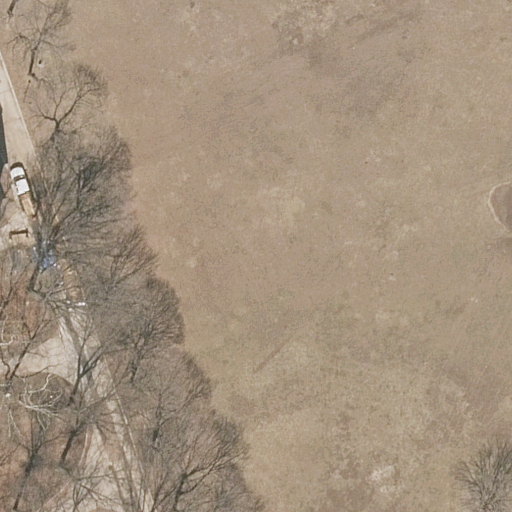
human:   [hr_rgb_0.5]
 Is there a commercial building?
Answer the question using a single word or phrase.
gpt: no

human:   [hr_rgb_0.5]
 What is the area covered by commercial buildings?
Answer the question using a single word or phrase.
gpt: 0m2

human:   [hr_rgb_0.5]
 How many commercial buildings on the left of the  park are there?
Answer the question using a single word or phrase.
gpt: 0

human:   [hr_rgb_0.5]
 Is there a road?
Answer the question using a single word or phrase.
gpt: yes

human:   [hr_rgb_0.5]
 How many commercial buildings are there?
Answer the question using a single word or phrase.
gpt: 0

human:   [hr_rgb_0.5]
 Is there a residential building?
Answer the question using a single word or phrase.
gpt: yes

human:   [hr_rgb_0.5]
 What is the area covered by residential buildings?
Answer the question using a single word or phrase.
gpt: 0m2

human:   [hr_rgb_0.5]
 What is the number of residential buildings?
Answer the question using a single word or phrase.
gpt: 1

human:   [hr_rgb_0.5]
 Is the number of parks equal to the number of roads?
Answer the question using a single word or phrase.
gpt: yes

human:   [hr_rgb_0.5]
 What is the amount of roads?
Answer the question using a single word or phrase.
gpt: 1

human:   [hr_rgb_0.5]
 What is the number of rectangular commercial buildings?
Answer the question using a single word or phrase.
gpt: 0

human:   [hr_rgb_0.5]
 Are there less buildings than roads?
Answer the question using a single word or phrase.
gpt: no

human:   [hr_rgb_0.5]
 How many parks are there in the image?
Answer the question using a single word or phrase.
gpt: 1

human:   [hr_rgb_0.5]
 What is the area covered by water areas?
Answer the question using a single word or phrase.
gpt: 0m2

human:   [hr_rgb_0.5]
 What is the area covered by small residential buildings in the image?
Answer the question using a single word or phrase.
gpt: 0m2

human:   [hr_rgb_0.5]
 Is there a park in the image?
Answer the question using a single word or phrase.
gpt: yes

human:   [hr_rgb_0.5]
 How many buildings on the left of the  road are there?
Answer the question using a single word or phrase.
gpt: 1

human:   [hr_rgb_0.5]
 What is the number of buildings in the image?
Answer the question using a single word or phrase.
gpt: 1

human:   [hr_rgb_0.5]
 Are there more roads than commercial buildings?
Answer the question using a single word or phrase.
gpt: yes

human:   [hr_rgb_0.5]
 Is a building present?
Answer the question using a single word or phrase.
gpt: yes

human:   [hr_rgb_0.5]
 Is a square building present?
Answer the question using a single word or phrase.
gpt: no

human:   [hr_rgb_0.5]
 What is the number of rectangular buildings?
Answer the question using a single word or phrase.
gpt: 1

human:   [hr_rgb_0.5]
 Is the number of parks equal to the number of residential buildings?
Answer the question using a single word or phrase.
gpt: yes

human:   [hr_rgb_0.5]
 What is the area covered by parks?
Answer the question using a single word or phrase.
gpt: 7693m2

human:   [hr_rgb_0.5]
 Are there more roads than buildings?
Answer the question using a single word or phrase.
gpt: no

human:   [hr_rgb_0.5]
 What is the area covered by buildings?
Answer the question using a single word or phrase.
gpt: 0m2

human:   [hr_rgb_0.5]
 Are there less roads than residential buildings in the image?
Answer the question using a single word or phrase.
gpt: no

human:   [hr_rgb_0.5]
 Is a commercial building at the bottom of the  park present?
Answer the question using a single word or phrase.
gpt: no

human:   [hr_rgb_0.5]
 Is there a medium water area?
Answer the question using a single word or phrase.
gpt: no

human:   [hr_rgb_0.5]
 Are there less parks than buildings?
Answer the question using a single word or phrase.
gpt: no

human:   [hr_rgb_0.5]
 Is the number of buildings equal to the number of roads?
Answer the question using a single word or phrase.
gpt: yes

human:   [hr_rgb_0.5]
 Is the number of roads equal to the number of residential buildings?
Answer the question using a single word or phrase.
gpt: yes

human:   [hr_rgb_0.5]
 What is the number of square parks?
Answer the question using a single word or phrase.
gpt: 0

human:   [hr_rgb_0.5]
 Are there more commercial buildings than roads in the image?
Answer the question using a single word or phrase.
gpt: no

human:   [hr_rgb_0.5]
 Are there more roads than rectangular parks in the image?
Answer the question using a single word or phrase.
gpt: no

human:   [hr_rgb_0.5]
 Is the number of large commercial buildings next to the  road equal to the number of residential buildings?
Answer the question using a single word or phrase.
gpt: no

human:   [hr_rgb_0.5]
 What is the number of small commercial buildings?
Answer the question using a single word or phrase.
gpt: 0

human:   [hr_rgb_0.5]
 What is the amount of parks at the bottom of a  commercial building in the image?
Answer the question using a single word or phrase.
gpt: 0

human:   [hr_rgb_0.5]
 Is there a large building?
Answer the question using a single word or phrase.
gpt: no

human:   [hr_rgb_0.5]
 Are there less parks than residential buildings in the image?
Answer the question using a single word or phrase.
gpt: no

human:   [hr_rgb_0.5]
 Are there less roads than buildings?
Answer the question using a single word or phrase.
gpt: no

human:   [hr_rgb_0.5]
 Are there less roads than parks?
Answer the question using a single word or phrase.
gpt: no

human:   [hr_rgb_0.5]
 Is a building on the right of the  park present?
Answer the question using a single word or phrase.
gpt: yes

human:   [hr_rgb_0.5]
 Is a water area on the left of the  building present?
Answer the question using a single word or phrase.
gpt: no

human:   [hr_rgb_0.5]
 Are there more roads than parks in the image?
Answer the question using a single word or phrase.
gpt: no

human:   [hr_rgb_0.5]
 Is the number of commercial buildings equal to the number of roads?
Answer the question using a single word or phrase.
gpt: no

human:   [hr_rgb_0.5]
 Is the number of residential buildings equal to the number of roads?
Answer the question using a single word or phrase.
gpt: yes

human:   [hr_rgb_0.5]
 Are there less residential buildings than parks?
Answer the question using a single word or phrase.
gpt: no

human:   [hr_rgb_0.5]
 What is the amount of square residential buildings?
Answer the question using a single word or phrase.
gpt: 0

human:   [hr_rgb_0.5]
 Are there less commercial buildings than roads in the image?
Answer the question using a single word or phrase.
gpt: yes

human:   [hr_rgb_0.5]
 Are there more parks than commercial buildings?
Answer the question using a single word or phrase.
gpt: yes

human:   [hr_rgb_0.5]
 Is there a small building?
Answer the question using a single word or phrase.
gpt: yes

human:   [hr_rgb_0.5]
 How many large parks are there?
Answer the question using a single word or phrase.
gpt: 1

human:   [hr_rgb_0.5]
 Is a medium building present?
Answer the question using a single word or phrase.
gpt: no

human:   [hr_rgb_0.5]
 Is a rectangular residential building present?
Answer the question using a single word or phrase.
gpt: yes

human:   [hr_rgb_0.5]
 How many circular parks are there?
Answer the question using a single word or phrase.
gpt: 0

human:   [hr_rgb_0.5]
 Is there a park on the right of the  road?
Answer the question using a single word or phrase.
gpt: no

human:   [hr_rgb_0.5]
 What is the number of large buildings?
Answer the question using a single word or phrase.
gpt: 0

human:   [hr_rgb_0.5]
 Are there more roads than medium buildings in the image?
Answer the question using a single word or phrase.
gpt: yes

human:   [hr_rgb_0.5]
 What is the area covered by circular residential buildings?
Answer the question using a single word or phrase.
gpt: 0m2

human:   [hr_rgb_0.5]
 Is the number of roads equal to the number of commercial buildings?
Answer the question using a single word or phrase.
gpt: no

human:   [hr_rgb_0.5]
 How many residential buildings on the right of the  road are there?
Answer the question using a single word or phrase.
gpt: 0

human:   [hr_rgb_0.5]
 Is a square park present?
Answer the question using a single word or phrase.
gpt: no

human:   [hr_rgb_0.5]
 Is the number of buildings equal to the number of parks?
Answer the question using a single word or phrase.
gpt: yes